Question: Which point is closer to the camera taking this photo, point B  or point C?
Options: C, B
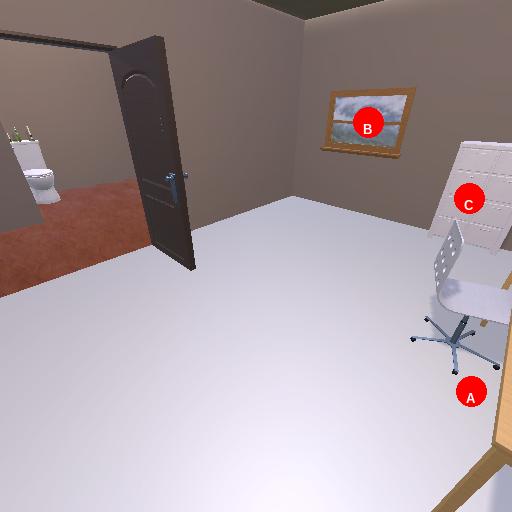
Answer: C